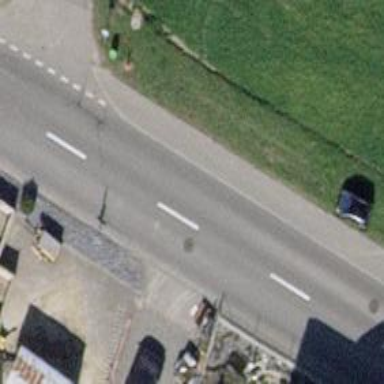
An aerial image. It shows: Tertiary road with sidewalk on the left.